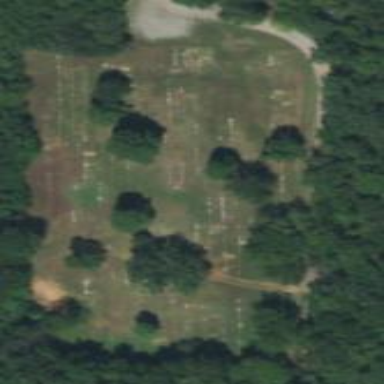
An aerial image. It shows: Cemetery.